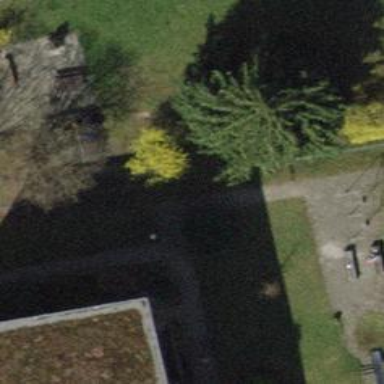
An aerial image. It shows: Path made of paving stones.